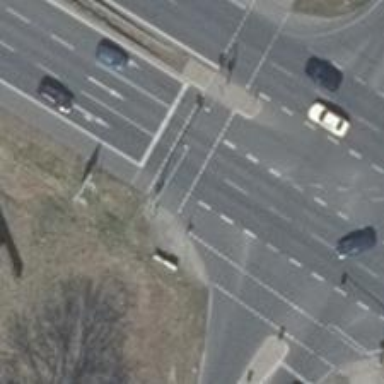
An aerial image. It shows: Traffic signals at road crossing.